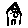
Label: house